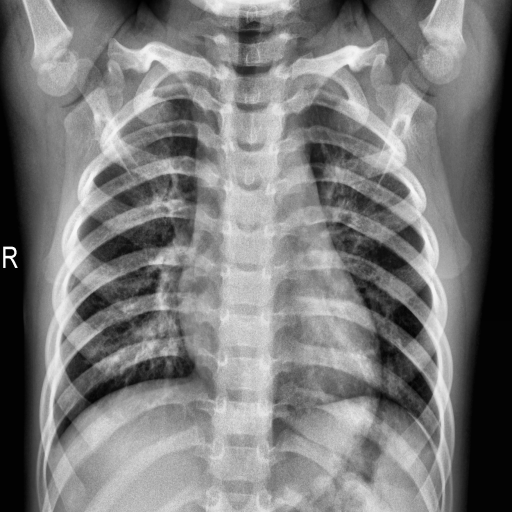
Finding: NORMAL